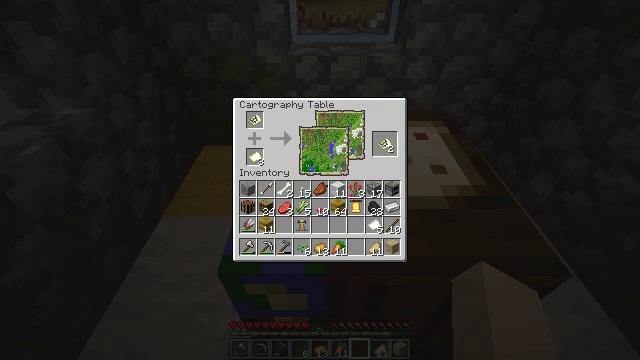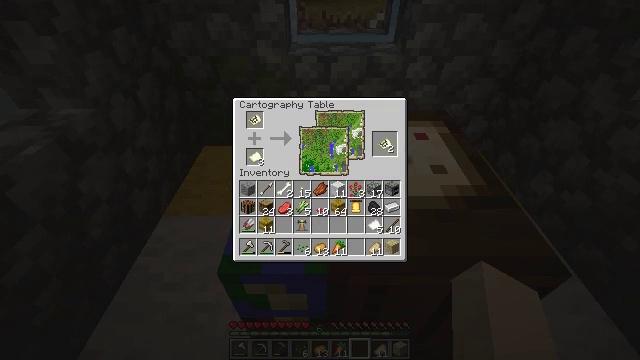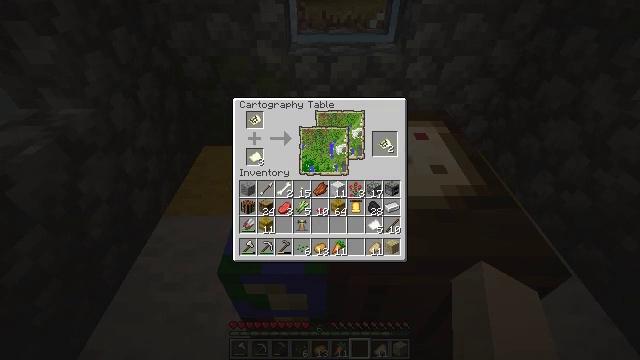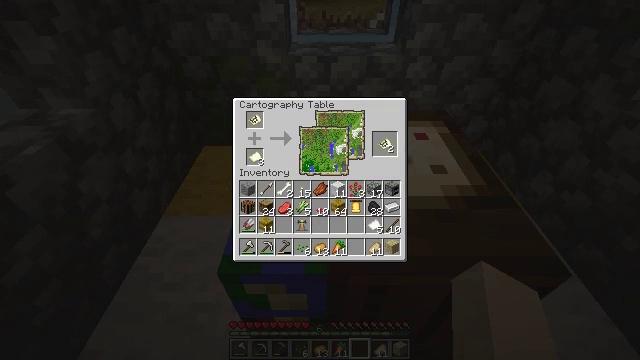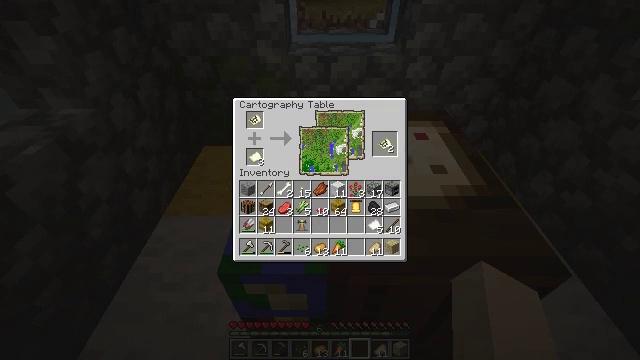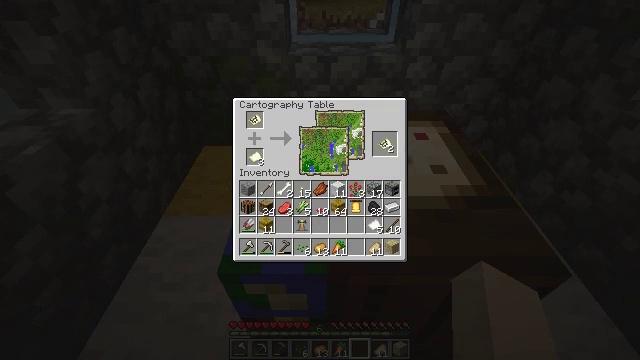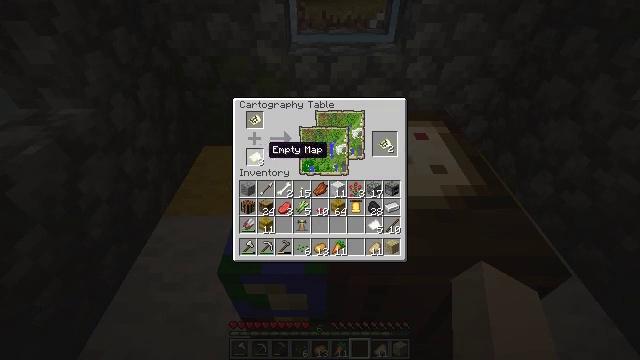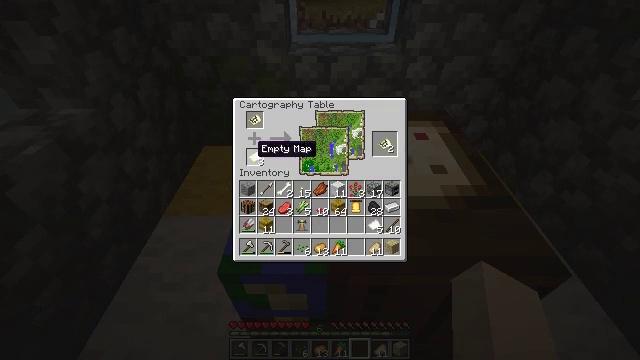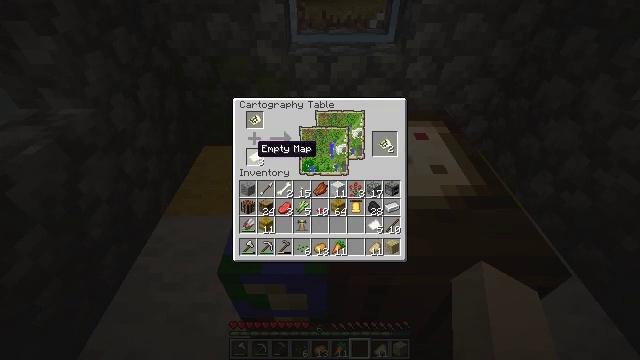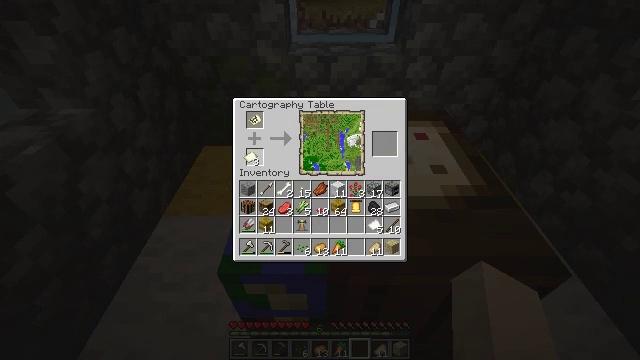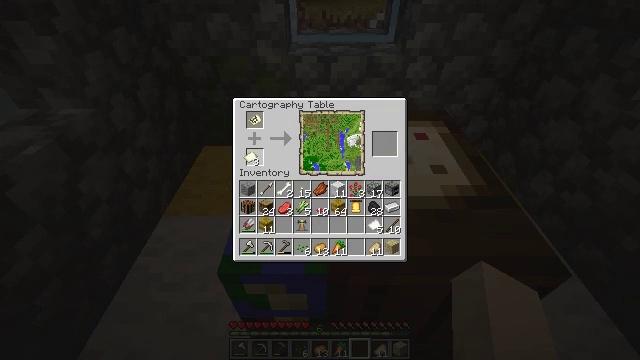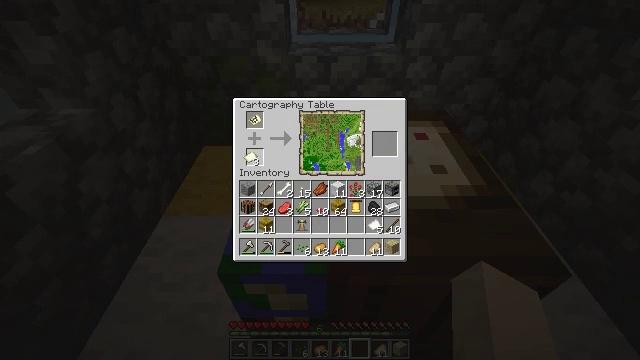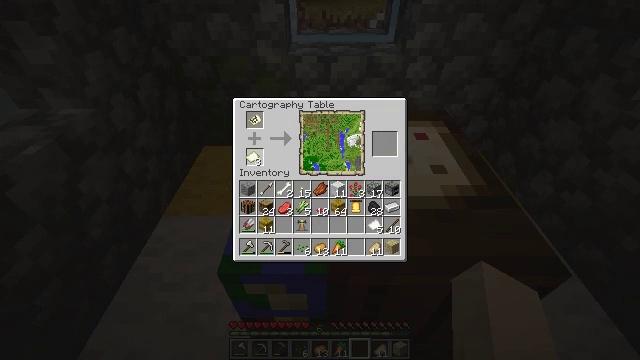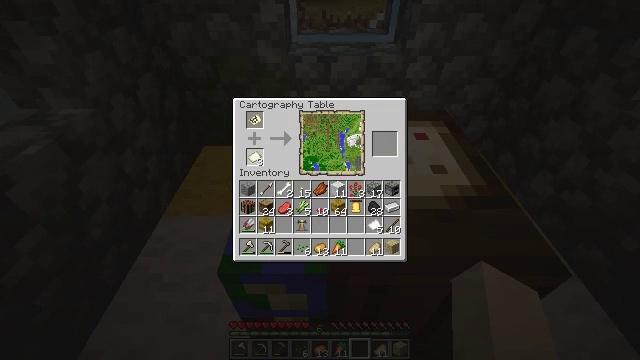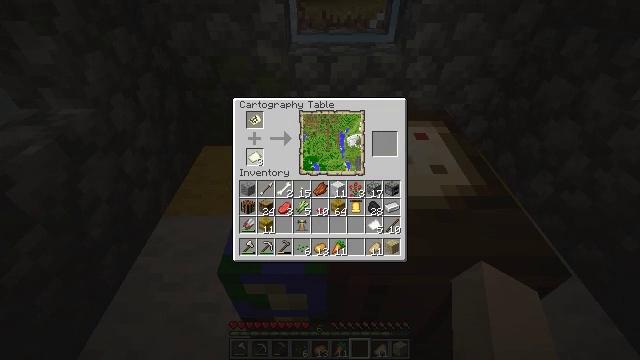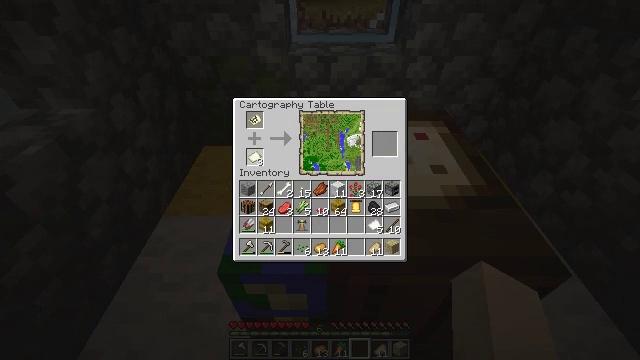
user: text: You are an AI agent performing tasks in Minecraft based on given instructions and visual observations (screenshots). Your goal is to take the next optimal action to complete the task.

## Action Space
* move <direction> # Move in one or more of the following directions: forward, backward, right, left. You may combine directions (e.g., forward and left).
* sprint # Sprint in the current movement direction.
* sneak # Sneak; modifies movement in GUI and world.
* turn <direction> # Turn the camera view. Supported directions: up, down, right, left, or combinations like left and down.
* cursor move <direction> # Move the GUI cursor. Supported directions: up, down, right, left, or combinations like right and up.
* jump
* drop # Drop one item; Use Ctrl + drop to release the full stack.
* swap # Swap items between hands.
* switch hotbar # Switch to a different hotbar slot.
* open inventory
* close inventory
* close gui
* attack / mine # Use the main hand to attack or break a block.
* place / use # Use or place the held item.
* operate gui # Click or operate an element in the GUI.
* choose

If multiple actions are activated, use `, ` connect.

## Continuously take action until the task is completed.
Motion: motion action
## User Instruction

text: Left click on the cartography table to mine it.
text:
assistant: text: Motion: cursor move left
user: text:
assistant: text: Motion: no_op
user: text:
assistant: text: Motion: no_op
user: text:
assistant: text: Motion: no_op
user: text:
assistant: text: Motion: no_op
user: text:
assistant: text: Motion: cursor move left
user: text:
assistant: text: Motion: cursor move left
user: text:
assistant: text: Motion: no_op
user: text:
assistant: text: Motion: operate gui
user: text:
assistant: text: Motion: operate gui
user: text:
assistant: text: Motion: operate gui
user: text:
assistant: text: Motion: no_op
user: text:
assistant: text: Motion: no_op
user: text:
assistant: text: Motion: choose
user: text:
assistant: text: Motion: choose
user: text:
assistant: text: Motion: choose
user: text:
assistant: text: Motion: choose
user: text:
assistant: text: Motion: no_op
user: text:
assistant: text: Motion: no_op
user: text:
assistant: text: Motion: no_op
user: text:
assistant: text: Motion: no_op
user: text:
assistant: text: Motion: cursor move right and down
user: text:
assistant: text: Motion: no_op
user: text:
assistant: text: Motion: cursor move right and down
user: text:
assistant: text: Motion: cursor move right and down
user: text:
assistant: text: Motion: cursor move right and down
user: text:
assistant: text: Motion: cursor move right
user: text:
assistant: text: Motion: no_op
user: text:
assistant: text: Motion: no_op
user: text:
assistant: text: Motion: no_op